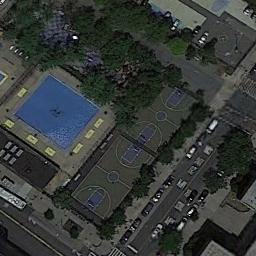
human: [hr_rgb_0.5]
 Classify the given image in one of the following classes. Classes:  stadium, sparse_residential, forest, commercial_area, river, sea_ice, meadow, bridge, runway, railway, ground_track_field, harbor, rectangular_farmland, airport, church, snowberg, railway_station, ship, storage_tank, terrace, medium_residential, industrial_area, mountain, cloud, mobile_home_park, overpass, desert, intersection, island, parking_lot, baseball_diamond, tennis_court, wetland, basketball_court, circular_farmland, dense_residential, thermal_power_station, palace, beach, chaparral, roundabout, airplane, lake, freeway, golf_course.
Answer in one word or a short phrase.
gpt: basketball_court